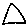
Label: triangle